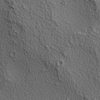
Atmospheric dust classification: not_dusty